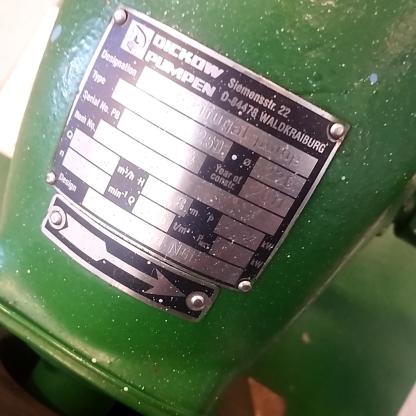
Klasa: tabliczka-znamionowa